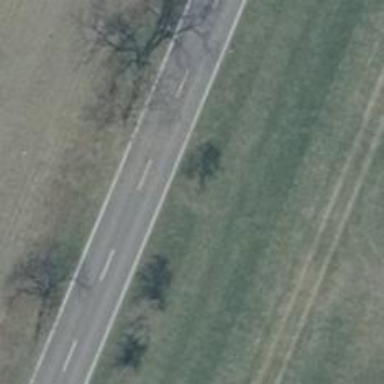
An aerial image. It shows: Beautiful avenue lined with deciduous broadleaved trees.